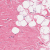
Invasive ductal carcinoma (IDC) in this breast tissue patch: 0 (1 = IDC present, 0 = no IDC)